Question: New to VHDL and trying to implement a small cache.
Part of my 'cache.vhd'
'''
entity cache is
Port ( clock : in STD_LOGIC;
rw_sel : in STD_LOGIC; --'1' to read from cache ,
--'0' to write to cache
ad_sel: in STD_LOGIC; --'0' to send address, '1' to send data
data_in :in STD_LOGIC_VECTOR (7 downto 0);
--send data or address controled by ad_sel
...
end cache;
architecture Behavioral of cache is
....
signal block_addr_n : integer range 0 to 15;
-- cache block address
signal block_cell_addr_n: integer range 0 to 1;
-- byte-in-cache address
begin
process(clock, init)
begin
case init is
when '0' =>
for i in 0 to 15 loop
cache_memory(i)<="1111111111111111";
tag_memory(i)<="11";
end loop;
when others =>null;
end case;
case ad_sel is
when '0' =>
address<=data_in(6 downto 0);
when '1' => data_cpu_wr<=data_in;
when others =>null;
end case;
block_addr_n <= conv_integer(unsigned(address(4 downto 1)));
block_cell_addr_n<=conv_integer(address(0));
case rw_sel is
....
'''
part of my testbench file :
'''
....
--Inputs
signal clock : std_logic := '0';
signal rw_sel : std_logic := '1';
signal ad_sel : std_logic := '0';
signal init: std_logic:='1';
signal data_in : std_logic_vector(7 downto 0) := (others => '0');
....
stim_proc: process
begin
-- initialize
init<='0';
wait for 100 ns;
-- read address "<PHONE>"(MSB cut), expecting miss
cache_mem_data<="1100110011001100";
ad_sel<='0';
rw_sel<='1';
data_in<="<PHONE>";
clock <= not clock;
wait for 100 ns;
-- write to address "<PHONE>" but written in "<PHONE>" which is default
data_in<="<PHONE>";
ad_sel<='1';
rw_sel<='0';
clock<=not clock;
wait for 100 ns;
data_in<="<PHONE>";
ad_sel<='0';
rw_sel<='1';
clock<=not clock;
wait;
end process;
END;
'''
And what I got in the ISim window is
Why doesn't the 'block_addr_n' and 'block_cell_addr_n' be assigned in the second 100 ns since the signal 'address' be assigned at that time directly? I think this is the reason that causes my program into unexpected results, since the cache block 0 is written while I just set address 0 as default but pass in the address "<PHONE>" after the first 100 ns.
Any ideas?
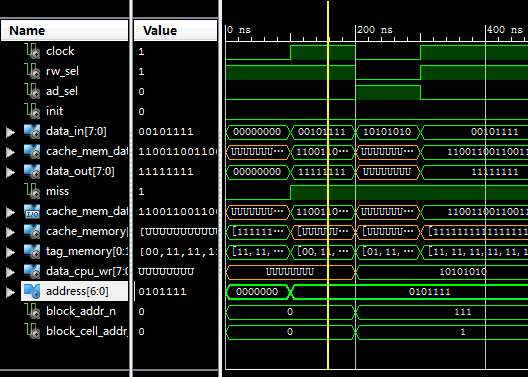
Answer: The sensitivity list does not contain all the signals that are used in the process, since the 'address' is a signal (assigned in the same process, but that does not matter) but the signal is not in the sensitivity list of the process. So the process is not reexecuted by the simulator when the value of 'address' changes. Process parts:
'''
process(clock, init)
begin
...
address<=data_in(6 downto 0);
...
block_addr_n <= conv_integer(unsigned(address(4 downto 1)));
block_cell_addr_n<=conv_integer(address(0));
'''
If you are using VHDL-2008, then you can make the sensitivity list automatically with 'process (all)', but I don't think Xilinx has implemented VHDL-2008 yet, so you must probably make the sensitivity list yourself by manually including all used signals in the sensitivity list.
Btw, consider making the processes either purely combinatorial (gates), or clocked (flip-flops or RAMs), so that combinatorial process should not have for example 'clock' in the sensitivity list.